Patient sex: F
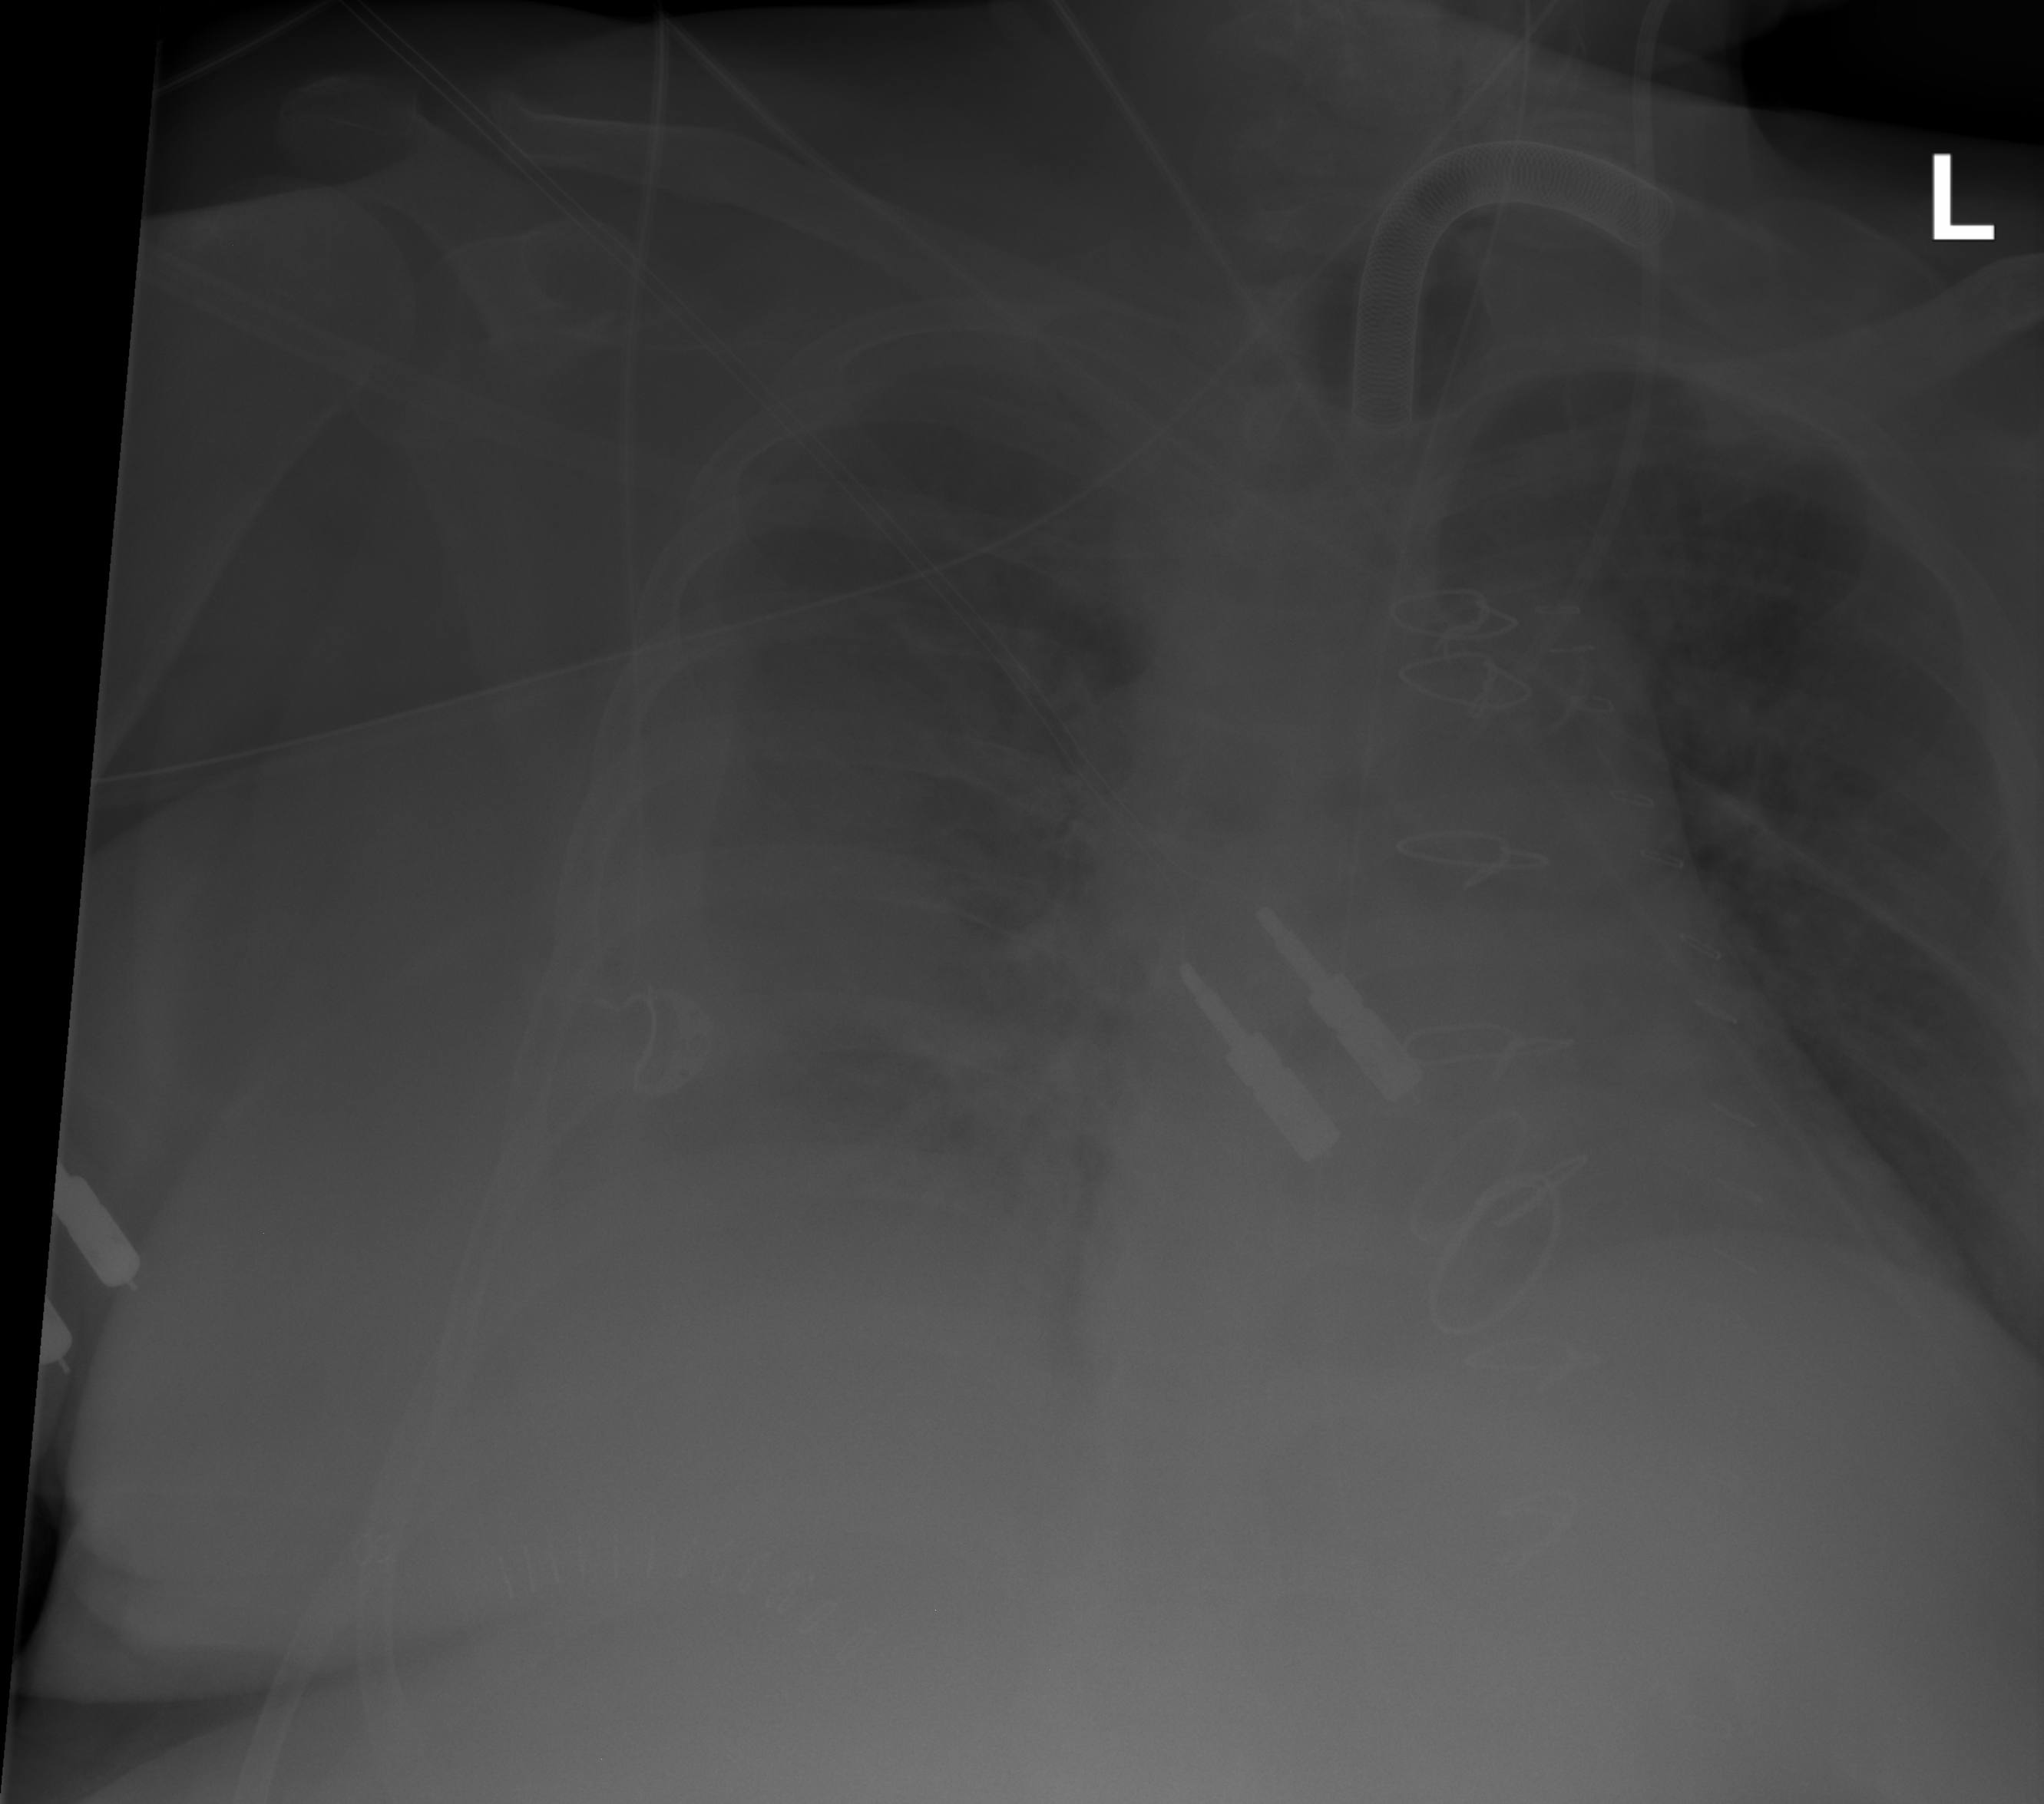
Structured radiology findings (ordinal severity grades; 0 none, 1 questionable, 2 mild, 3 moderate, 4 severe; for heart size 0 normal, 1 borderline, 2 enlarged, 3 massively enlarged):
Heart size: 0
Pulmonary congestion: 2
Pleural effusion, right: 3
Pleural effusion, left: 0
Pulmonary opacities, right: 3
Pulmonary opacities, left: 0
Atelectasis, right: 2
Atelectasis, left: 0